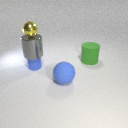
large green rubber cylinder to the right of small blue rubber cylinder